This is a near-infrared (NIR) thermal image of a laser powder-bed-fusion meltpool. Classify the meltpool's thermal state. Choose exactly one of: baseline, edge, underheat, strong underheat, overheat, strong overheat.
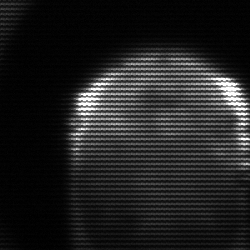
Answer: edge